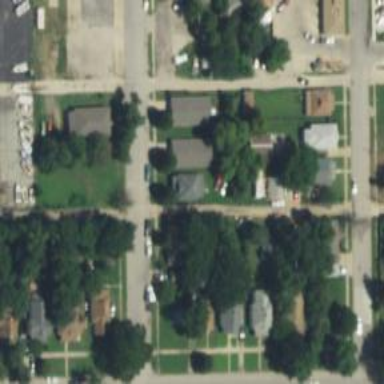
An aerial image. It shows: Alley classified as service road.